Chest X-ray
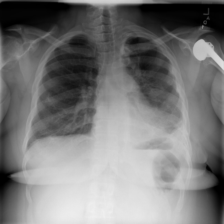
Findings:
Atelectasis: negative
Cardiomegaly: negative
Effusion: negative
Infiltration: positive
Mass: negative
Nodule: negative
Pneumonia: negative
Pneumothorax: negative
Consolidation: negative
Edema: negative
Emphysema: negative
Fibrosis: negative
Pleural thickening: negative
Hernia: negative